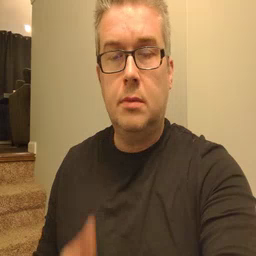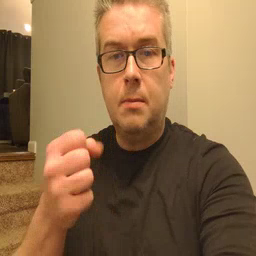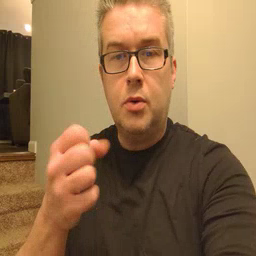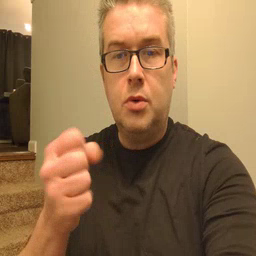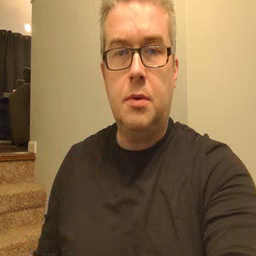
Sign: milk